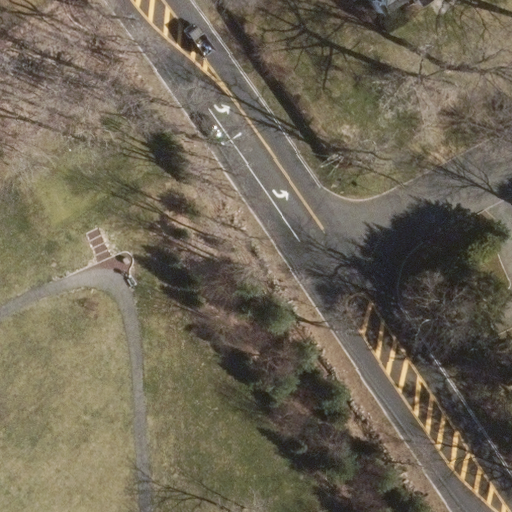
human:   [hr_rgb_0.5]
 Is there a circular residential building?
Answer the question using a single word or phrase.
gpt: no

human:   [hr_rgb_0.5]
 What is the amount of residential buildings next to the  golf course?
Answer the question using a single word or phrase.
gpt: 1

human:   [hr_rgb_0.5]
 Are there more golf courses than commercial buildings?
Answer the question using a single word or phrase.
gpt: yes

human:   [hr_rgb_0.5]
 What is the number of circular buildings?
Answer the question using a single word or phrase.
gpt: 0

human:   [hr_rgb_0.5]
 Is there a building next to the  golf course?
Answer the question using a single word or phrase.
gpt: yes

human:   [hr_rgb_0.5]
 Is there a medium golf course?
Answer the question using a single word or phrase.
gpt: no

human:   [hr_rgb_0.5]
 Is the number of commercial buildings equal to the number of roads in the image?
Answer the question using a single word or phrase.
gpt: no

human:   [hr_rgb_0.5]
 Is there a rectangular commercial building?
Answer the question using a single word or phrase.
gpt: no

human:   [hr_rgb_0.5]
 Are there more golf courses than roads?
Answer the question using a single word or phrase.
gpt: no

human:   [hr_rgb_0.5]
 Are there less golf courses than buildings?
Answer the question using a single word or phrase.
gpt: no

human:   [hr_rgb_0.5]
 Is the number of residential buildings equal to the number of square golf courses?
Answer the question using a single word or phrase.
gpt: no

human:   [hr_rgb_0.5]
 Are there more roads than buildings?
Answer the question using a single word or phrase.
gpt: yes

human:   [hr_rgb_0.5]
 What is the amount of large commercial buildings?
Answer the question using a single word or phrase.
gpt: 0

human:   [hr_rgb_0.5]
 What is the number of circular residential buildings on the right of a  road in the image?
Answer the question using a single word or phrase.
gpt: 0

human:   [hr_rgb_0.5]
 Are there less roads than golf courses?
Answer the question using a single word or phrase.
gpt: no

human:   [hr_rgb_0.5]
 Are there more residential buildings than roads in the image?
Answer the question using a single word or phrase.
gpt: no

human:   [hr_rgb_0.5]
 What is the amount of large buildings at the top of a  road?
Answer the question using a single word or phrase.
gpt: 0

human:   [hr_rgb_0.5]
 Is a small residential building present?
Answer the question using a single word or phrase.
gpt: yes

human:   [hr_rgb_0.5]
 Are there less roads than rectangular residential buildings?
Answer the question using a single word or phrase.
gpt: no

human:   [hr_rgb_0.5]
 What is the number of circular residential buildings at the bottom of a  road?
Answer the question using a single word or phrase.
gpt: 0

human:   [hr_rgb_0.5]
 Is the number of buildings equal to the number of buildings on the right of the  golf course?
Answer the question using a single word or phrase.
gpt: yes

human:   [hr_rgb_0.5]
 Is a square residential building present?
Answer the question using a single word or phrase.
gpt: no

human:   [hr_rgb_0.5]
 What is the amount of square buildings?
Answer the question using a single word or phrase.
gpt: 0

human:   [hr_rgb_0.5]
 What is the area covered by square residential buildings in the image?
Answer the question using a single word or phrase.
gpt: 0m2

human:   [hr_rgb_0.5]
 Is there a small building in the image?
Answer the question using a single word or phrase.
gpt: yes

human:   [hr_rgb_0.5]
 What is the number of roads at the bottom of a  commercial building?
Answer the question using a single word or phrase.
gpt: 0

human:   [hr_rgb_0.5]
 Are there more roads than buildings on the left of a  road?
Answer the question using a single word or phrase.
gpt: yes

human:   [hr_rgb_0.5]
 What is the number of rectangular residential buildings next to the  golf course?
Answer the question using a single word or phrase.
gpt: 0

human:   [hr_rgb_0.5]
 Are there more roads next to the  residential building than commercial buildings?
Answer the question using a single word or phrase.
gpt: yes

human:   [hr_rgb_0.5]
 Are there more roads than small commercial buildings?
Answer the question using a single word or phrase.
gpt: yes

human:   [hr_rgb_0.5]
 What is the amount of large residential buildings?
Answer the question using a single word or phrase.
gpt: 0

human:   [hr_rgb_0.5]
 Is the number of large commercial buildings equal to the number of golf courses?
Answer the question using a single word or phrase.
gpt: no

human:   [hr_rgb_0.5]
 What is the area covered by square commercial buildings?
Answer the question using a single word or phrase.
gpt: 0m2

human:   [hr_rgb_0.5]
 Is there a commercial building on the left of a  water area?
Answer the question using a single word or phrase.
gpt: no

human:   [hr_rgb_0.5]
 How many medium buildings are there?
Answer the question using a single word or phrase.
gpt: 0

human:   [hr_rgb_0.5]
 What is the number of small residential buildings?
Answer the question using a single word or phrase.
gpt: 1